Question: I am new to C# programming. I am working in a firm, someone has completed some task and left with graph parts. Now i have to do this.
I am using steema chart in C#, I want to create chart with multiple axis on left side of the chart (y-axis) and comman x- axis for all. Each axis on lest side will be different axis lengths.
I have created six check boxes for different sensor, when i tick that box then regarding axis with default length should appear. I have created check box's but i am not able to set axis length and also i am not able to draw multiple axis.
I don't know this is the right way to ask? Please excuse me if i am wrong? if i haven't provided much information then please ask me i will do it.
I want to draw the type of chart as shown in the attached image. The X-axis(system time) is common for all series and Y-axis is different for each series. i have chek boxes for all series so when check box checked then that series Y-axis has to display with default axis range(for example min (0) and max (1000)).

Thanks in advance.
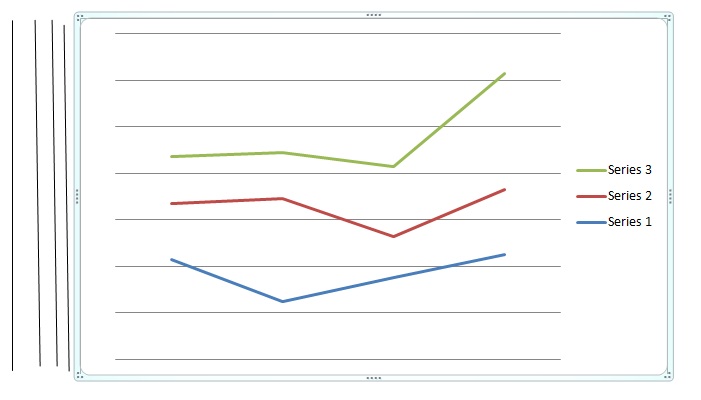
Answer: Something very similar was discussed in the Steema Support forums some time ago.
Give it a look <URL>.
I post the same code here:
'''
int nSeries = 3;
private void InitializeChart()
{
tChart1.Aspect.View3D = false;
tChart1.Header.Visible = false;
tChart1.Legend.Alignment = LegendAlignments.Bottom;
for (int i = 0; i < nSeries; i++)
{
new Steema.TeeChart.Styles.Line(tChart1.Chart);
tChart1.Axes.Custom.Add(new Steema.TeeChart.Axis(tChart1.Chart));
tChart1[i].CustomVertAxis = tChart1.Axes.Custom[i];
tChart1.Axes.Custom[i].AxisPen.Color = tChart1[i].Color;
tChart1.Axes.Custom[i].Grid.Visible = false;
tChart1.Axes.Custom[i].Title.Visible = true;
tChart1.Axes.Custom[i].Title.Caption = "Series" + i.ToString();
tChart1[i].FillSampleValues(20);
tChart1.Axes.Custom[i].PositionUnits = PositionUnits.Pixels;
}
tChart1.Panel.MarginUnits = PanelMarginUnits.Pixels;
tChart1.Draw();
PlaceAxes(0, 0, 0, 0, 0);
tChart1.Draw();
}
private void PlaceAxes(int nSeries, int NextXLeft, int NextXRight, int MargLeft, int MargRight)
{
const int extraPos = 12;
const int extraMargin = 105;
//Variable
int MaxLabelsWidth;
int lenghtTicks;
int extraSpaceBetweenTitleAndLabels;
if (tChart1[nSeries].Active)
{
MaxLabelsWidth = tChart1.Axes.Custom[nSeries].MaxLabelsWidth();
lenghtTicks = tChart1.Axes.Custom[nSeries].Ticks.Length;
extraSpaceBetweenTitleAndLabels = (tChart1.Axes.Custom[nSeries].Title.Width);//- tChart1.Axes.Custom[nSeries].MaxLabelsWidth());
if (tChart1.Axes.Custom[nSeries].OtherSide)
{
tChart1.Axes.Custom[nSeries].RelativePosition = NextXRight;
NextXRight = NextXRight - (MaxLabelsWidth + lenghtTicks + extraSpaceBetweenTitleAndLabels + extraPos);
MargRight = MargRight + extraMargin;
}
else
{
tChart1.Axes.Custom[nSeries].RelativePosition = NextXLeft;
NextXLeft = NextXLeft - (MaxLabelsWidth + lenghtTicks + extraSpaceBetweenTitleAndLabels + extraPos);
MargLeft = MargLeft + extraMargin;
}
tChart1.Panel.MarginLeft = MargLeft;
tChart1.Panel.MarginRight = MargRight;
nSeries++;
if (nSeries <= tChart1.Series.Count - 1)
{
PlaceAxes(nSeries, NextXLeft, NextXRight, MargLeft, MargRight);
}
}
}
'''